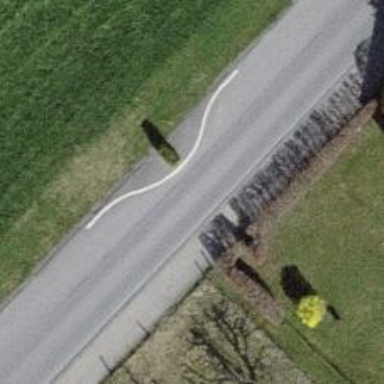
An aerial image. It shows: Chicane for traffic calming.